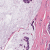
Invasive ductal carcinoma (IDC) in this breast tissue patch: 1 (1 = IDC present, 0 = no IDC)